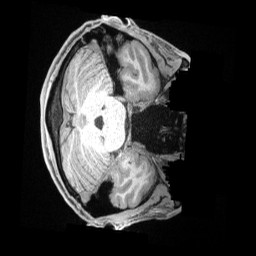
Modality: T1w
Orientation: axial
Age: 27
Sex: male
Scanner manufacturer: siemens
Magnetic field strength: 3 T
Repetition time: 2.3 s
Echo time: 0.00186 s